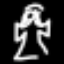
Label: angel